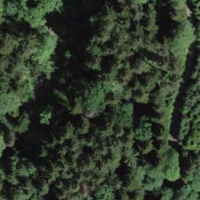
EUNIS habitat code: 44
Species observed at this site:
Allium ursinum